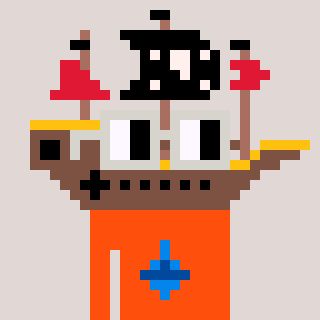
a pixel art character with square light gray glasses, a pirateship-shaped head and a orange-colored body on a warm background